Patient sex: F
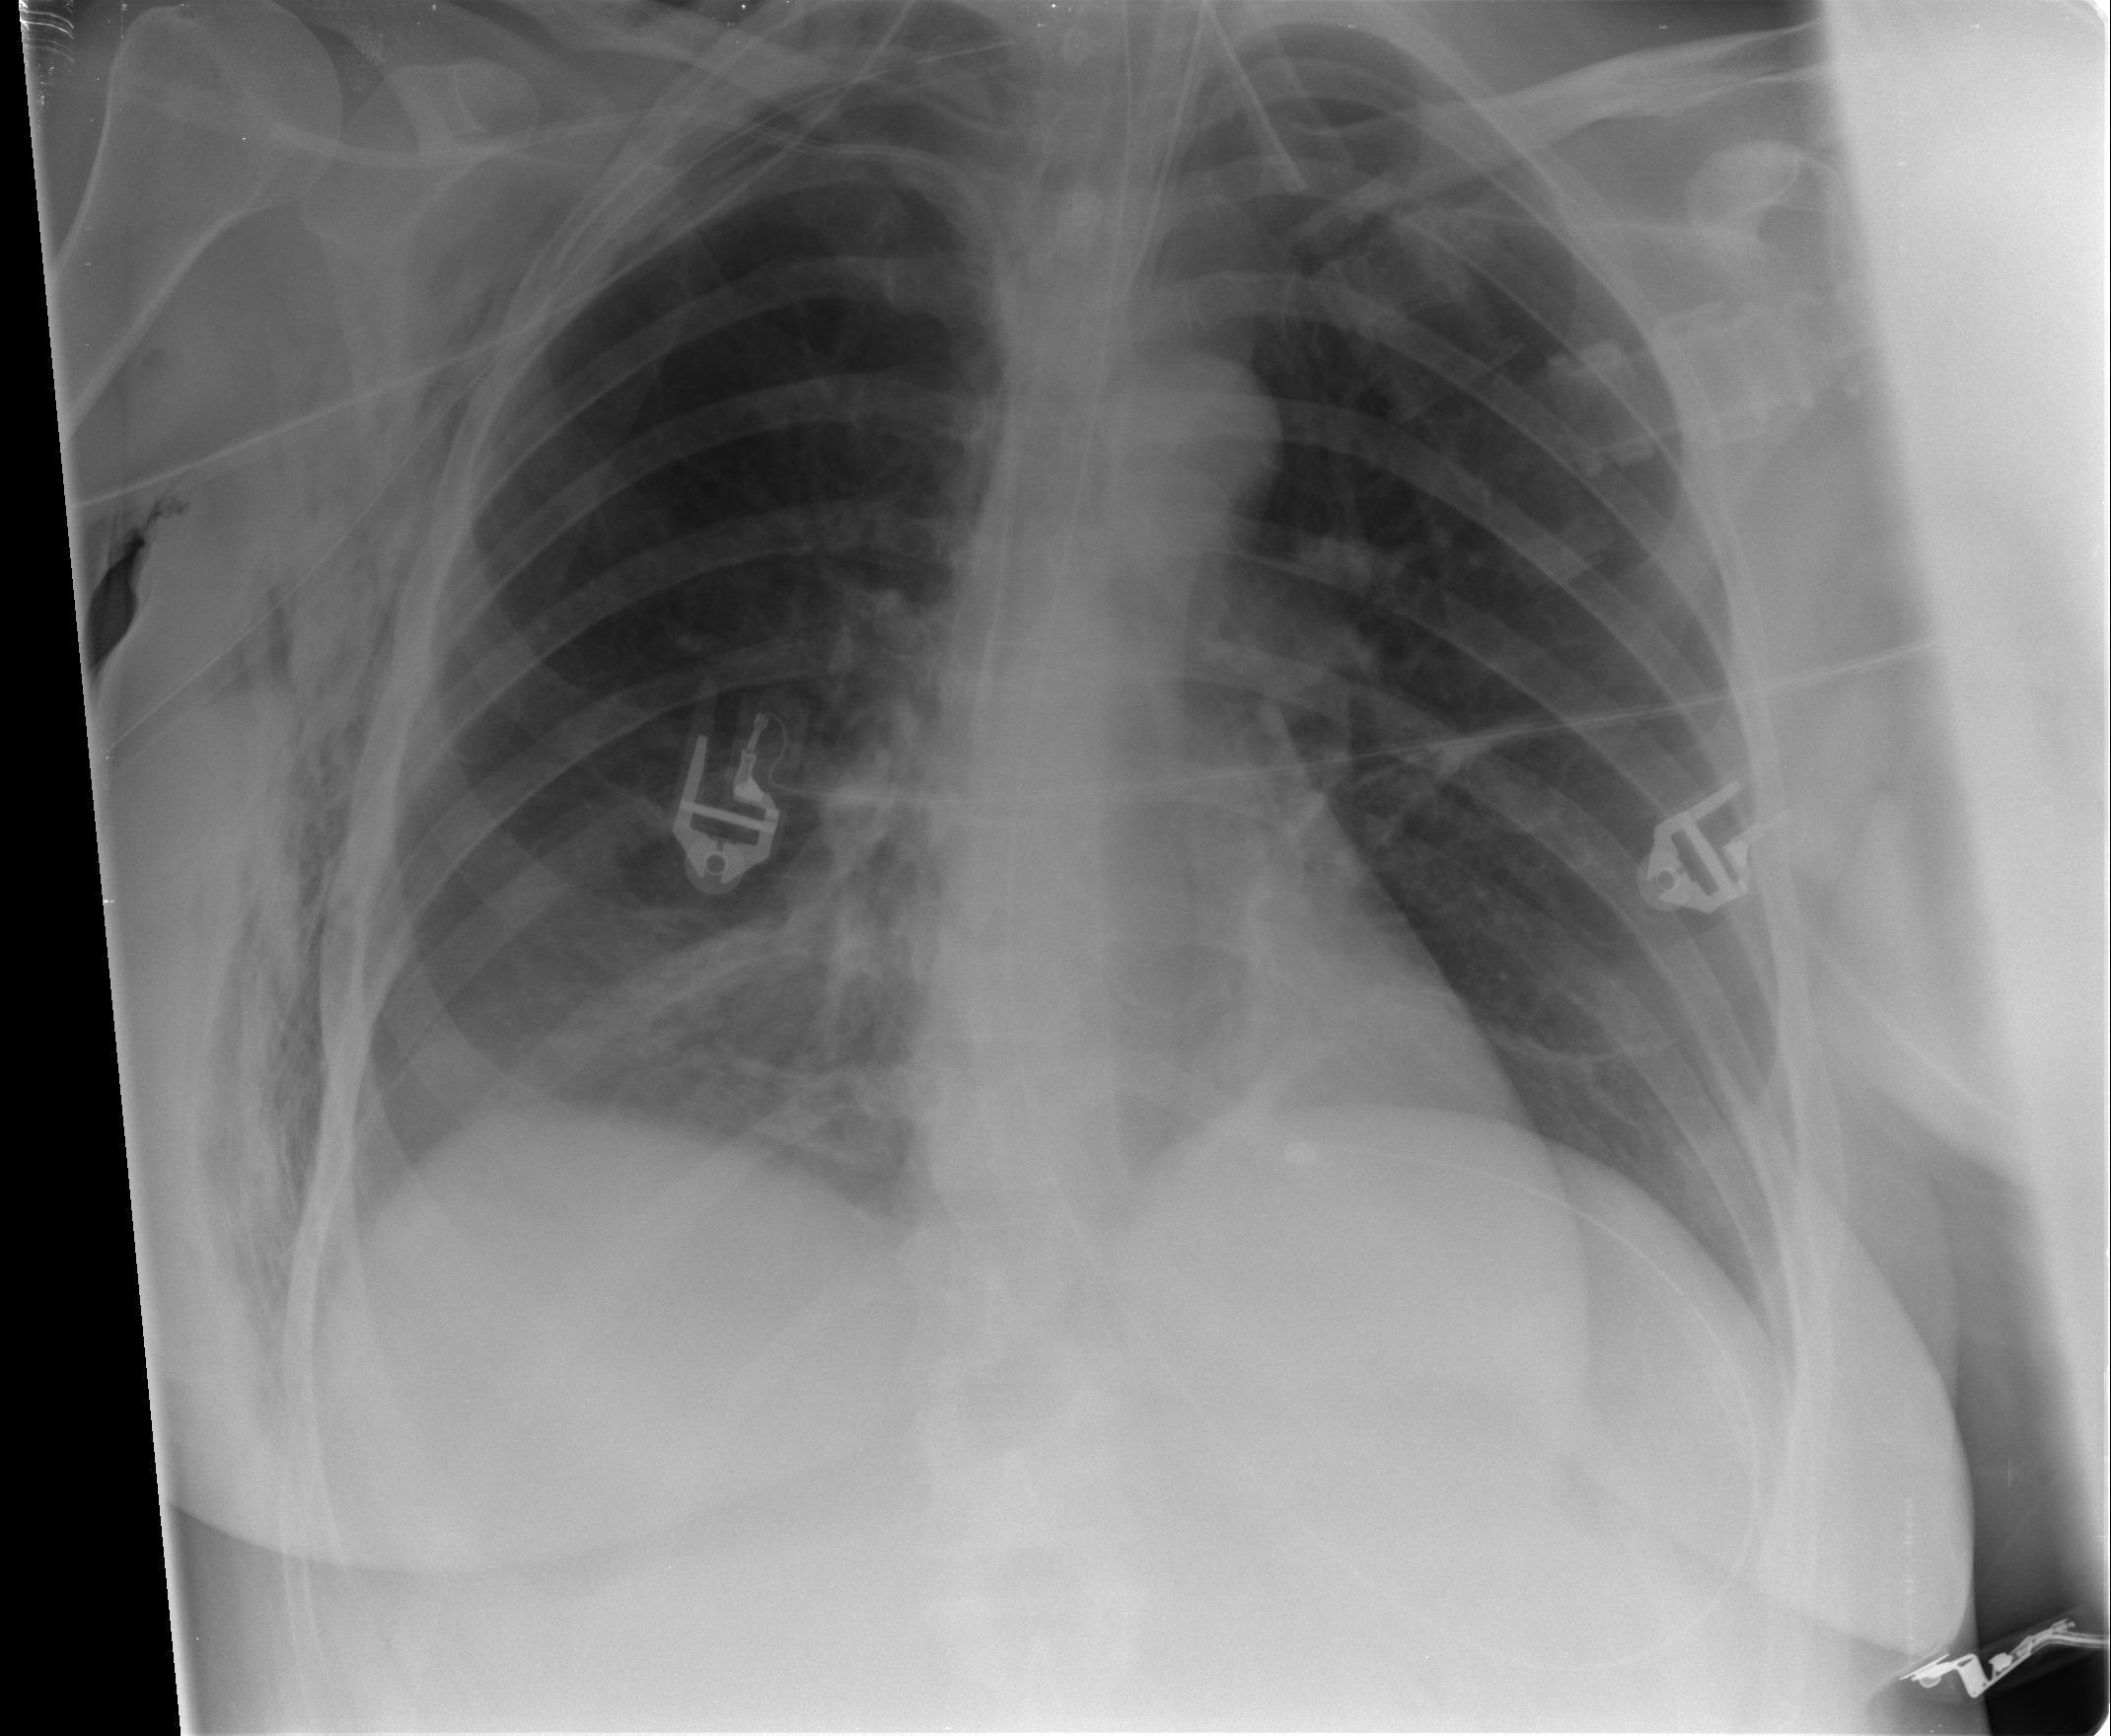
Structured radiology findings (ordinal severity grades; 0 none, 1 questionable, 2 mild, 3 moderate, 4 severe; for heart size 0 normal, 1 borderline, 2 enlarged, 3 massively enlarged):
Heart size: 0
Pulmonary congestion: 0
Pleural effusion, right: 1
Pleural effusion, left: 0
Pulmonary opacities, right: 0
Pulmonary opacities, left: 0
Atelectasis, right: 2
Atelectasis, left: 1